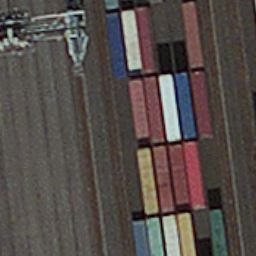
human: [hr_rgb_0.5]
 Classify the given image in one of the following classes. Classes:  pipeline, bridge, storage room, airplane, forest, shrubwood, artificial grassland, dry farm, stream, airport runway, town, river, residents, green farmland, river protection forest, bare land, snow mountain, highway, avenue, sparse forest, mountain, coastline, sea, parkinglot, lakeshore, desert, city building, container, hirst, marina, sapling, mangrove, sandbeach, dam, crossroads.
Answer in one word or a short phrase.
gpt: container